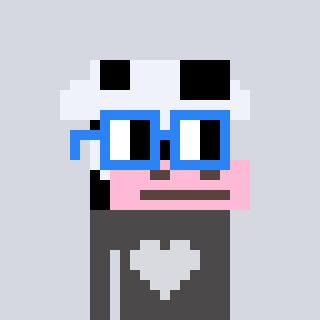
a pixel art character with square blue glasses, a cow-shaped head and a grayscale-colored body on a cool background